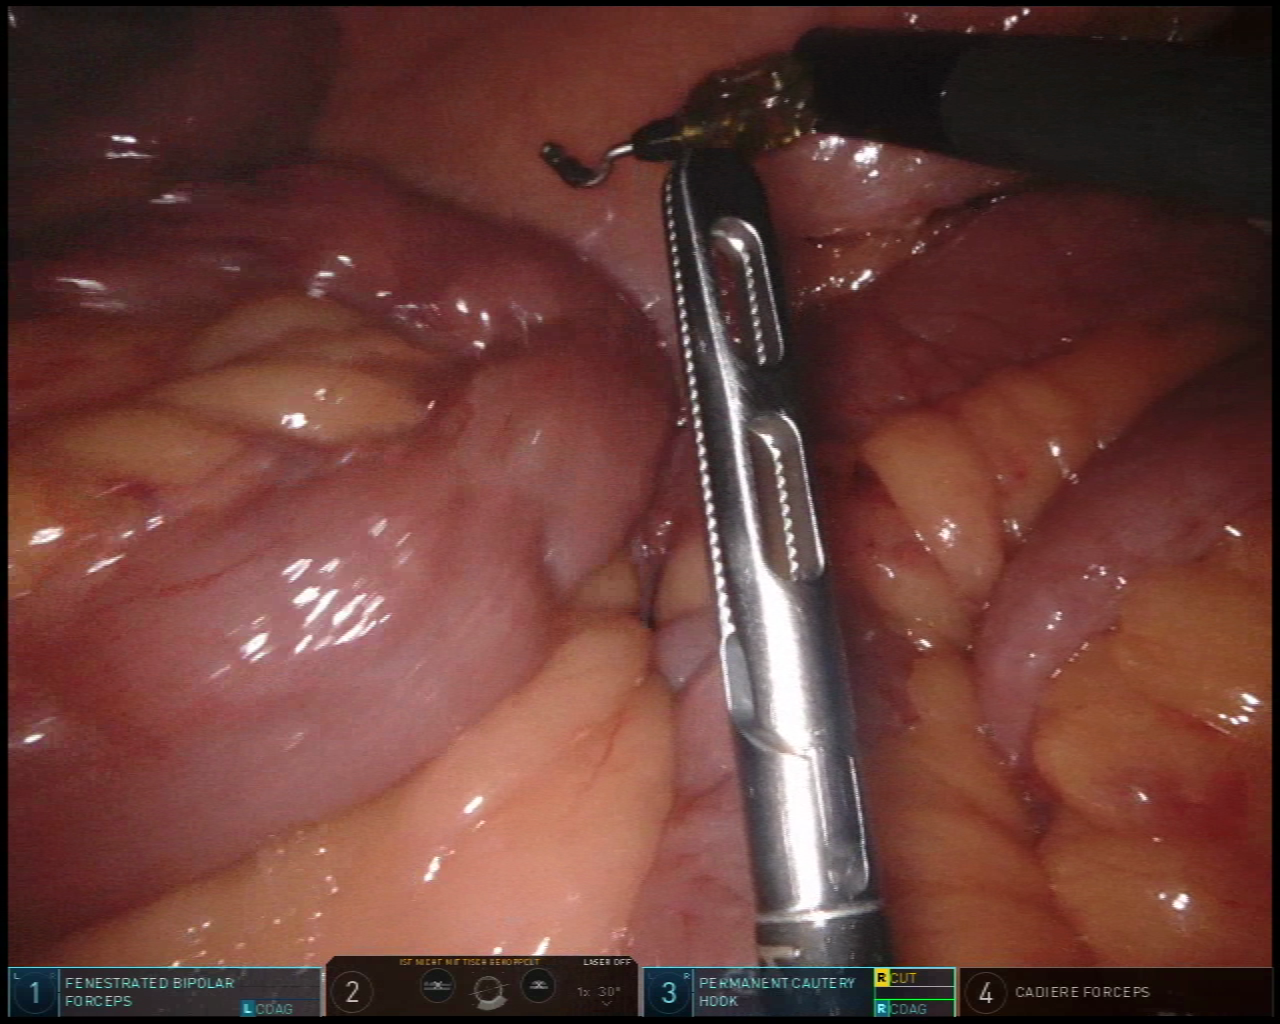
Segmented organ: small_intestine
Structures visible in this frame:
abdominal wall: yes
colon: no
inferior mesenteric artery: no
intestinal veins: no
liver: no
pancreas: no
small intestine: yes
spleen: no
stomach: no
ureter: no
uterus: no
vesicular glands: no